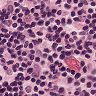
Metastatic tissue present: no